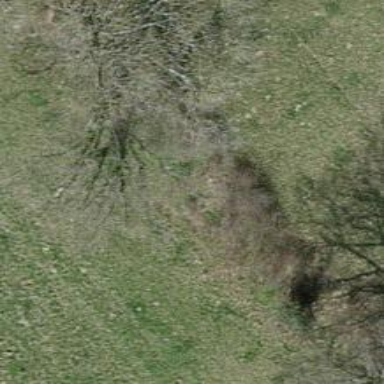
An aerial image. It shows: Row of broadleaved trees.